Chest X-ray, PA view. Patient: 32 years old, sex M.
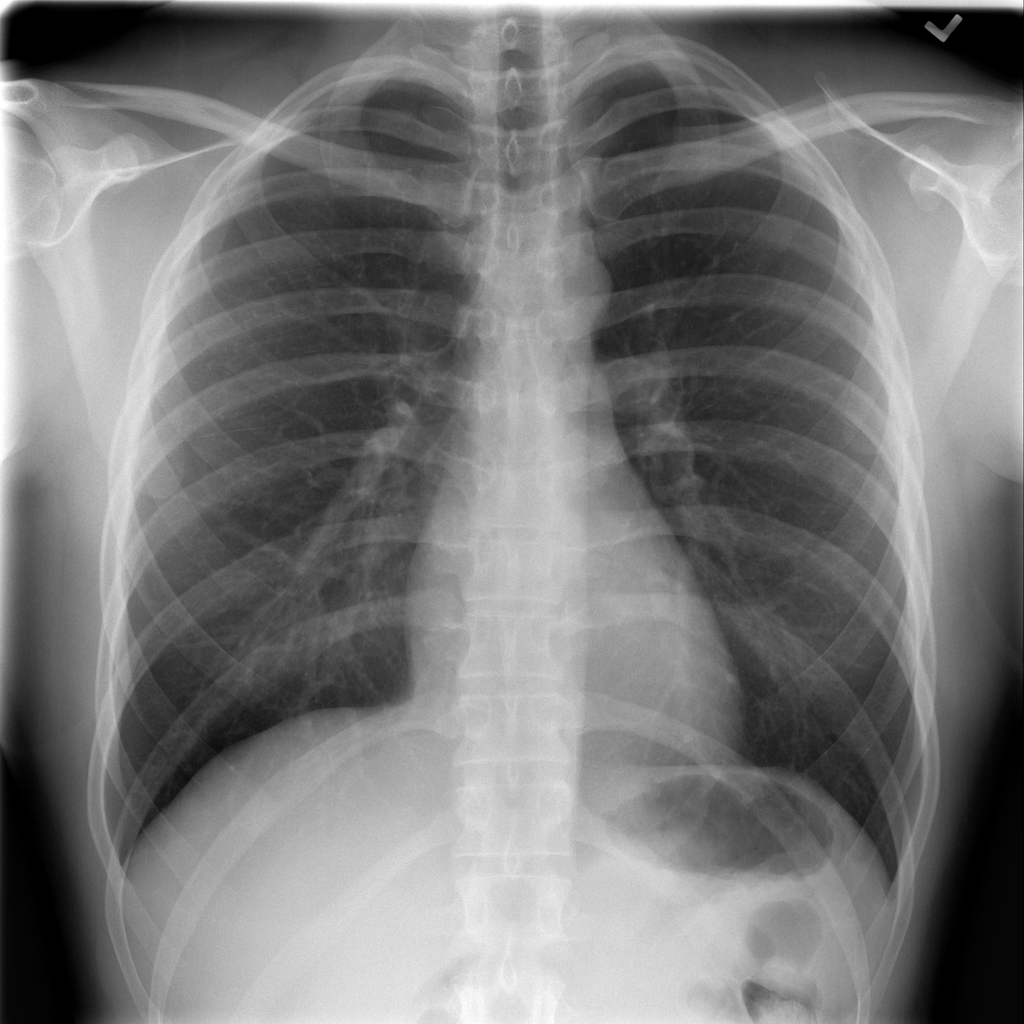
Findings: No Finding